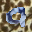
Label: 4